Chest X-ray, PA view. Patient: 61 years old, sex F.
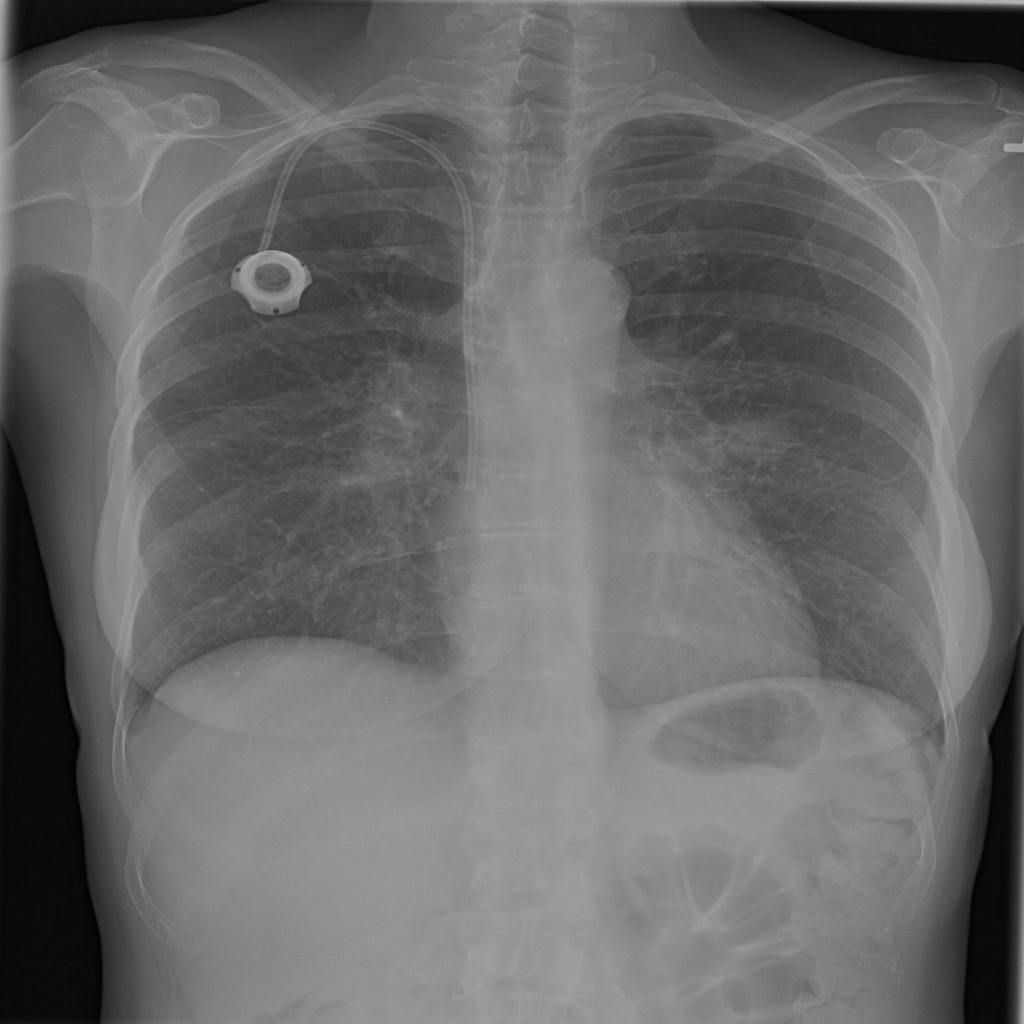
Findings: No Finding